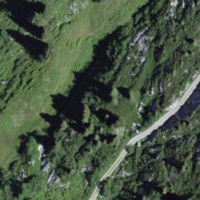
EUNIS habitat code: 23
Species observed at this site:
Tussilago farfara